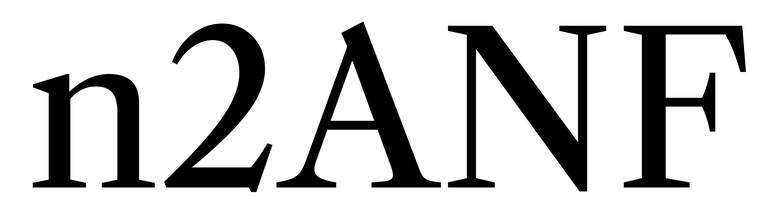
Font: LibreCaslonText_Regular